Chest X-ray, PA view. Patient: 54 years old, sex F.
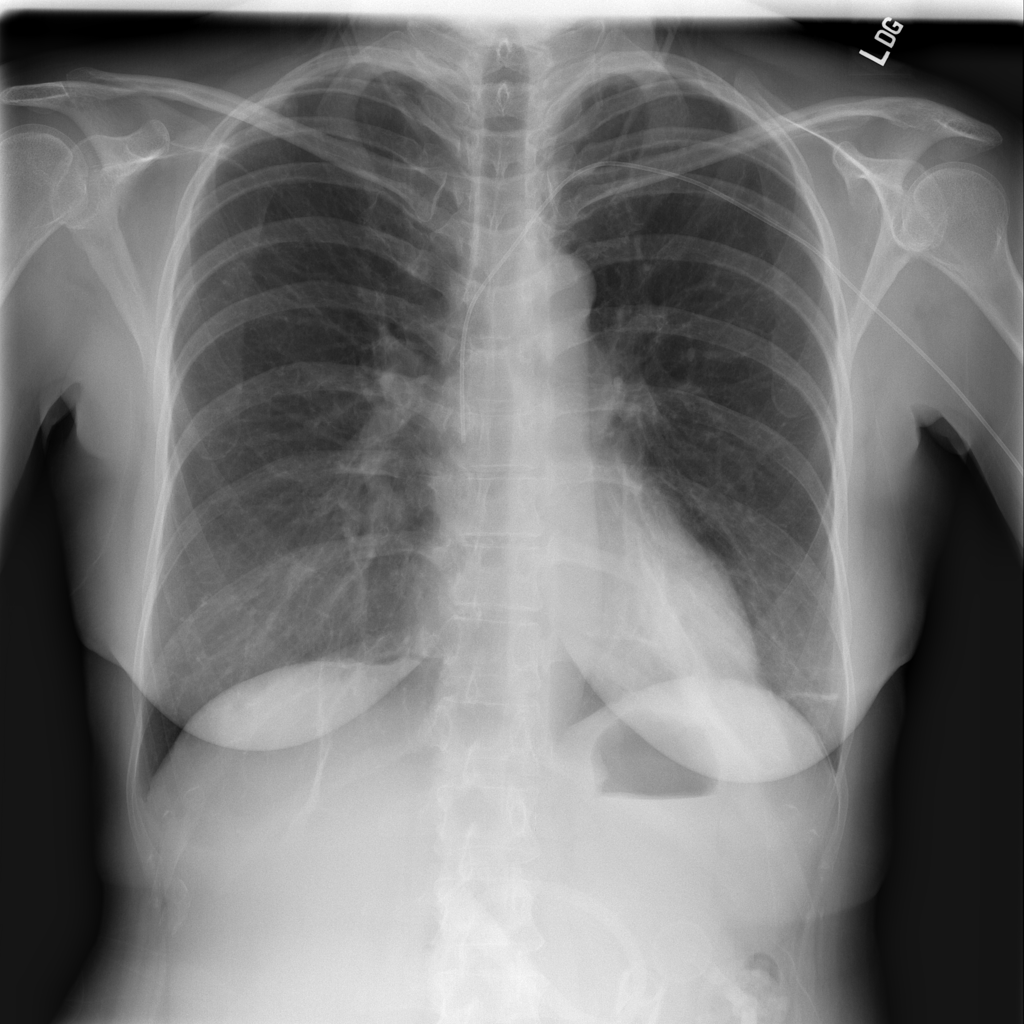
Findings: No Finding